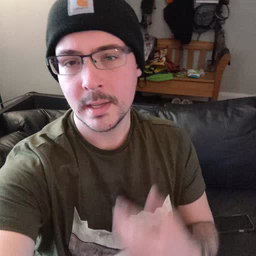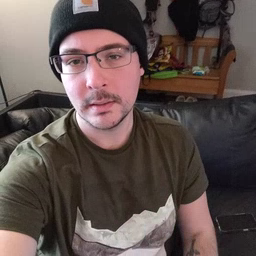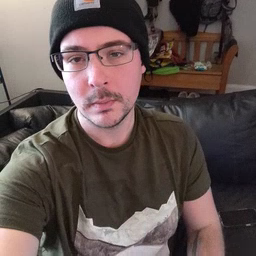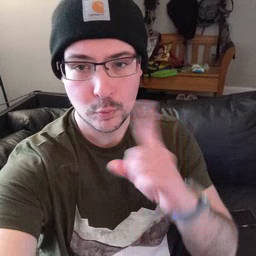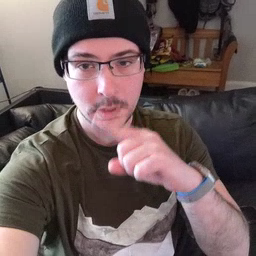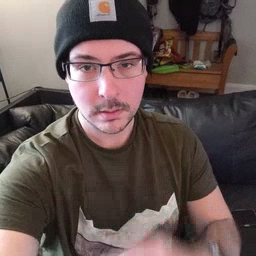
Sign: pretend